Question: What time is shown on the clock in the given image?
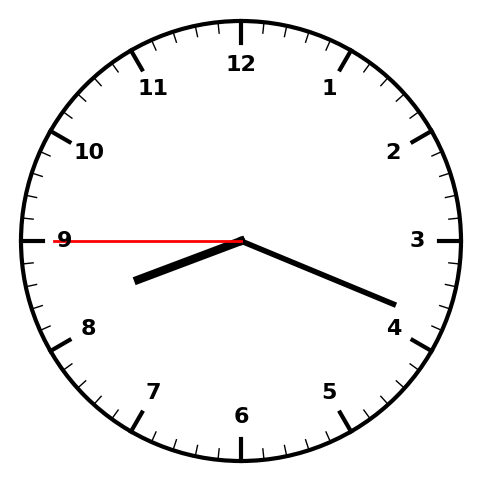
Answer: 08:18:45